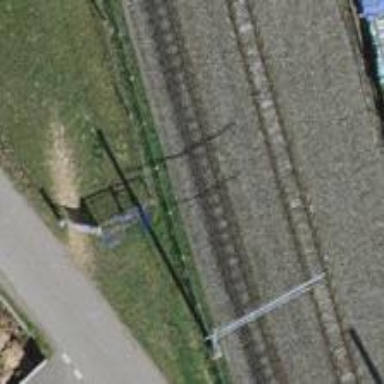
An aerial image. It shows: Narrow-gauge railway with electrified contact line.